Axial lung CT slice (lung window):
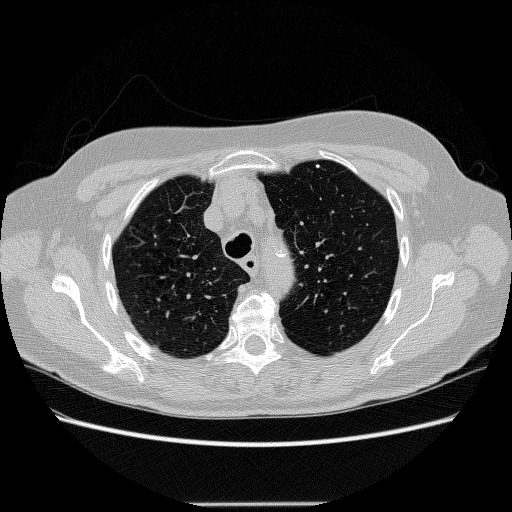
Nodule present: no